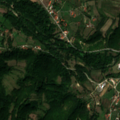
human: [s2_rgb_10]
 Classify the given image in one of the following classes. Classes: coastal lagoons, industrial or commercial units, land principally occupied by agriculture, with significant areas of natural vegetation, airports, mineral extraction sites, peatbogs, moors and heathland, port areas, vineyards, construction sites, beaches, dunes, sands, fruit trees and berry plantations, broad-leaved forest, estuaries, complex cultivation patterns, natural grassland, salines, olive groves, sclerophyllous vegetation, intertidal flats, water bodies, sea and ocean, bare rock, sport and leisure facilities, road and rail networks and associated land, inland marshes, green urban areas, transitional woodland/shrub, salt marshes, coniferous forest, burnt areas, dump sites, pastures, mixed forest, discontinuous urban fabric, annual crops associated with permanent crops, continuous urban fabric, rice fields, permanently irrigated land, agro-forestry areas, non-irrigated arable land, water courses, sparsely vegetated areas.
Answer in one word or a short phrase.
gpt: discontinuous urban fabric, complex cultivation patterns, land principally occupied by agriculture, with significant areas of natural vegetation, broad-leaved forest